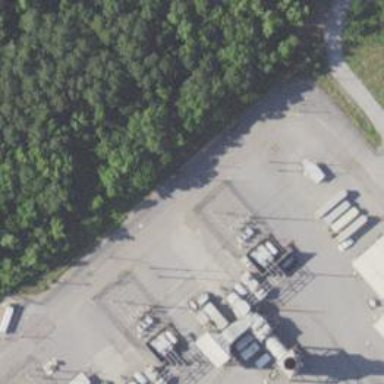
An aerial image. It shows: Switch used for power control.